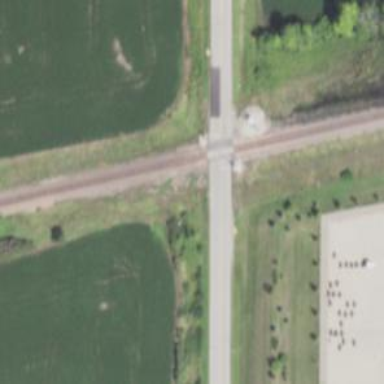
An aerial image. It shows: Railway level crossing.